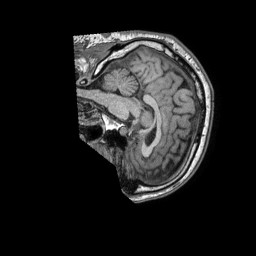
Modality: T1w
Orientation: sagittal
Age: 48
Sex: male
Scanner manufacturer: philips
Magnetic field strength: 1.5 T
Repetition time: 0.007097 s
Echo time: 0.003225 s